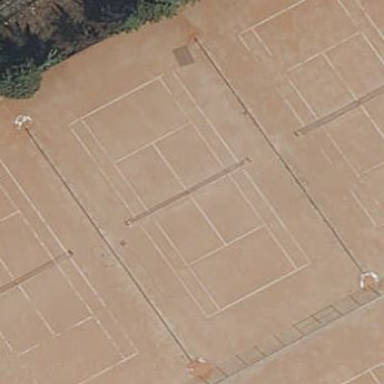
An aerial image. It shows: Tennis court on pitch.